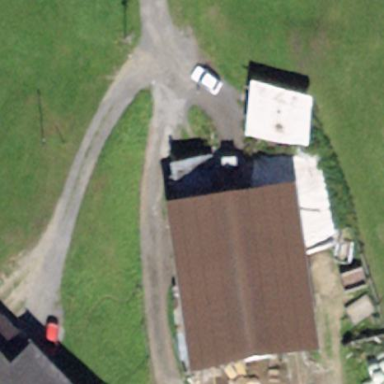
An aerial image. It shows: Building with tile roof.